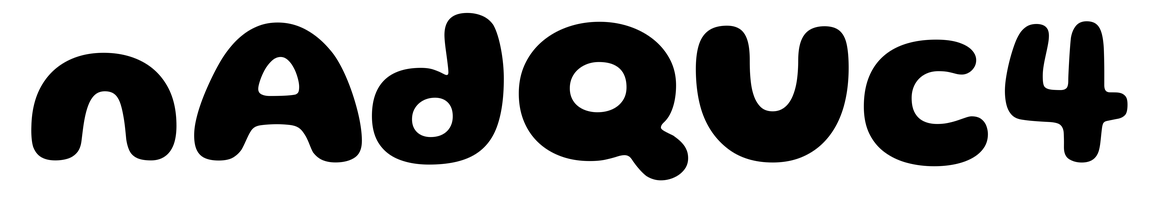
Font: Gluten_Bold